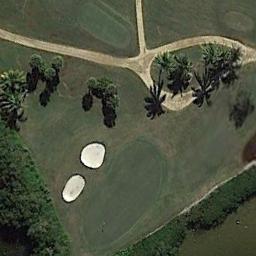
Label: golf_course